Brain MRI, t2w sequence, axial 2D slice.
Patient: age 50, sex M, weight 95 kg, height 1.95 m
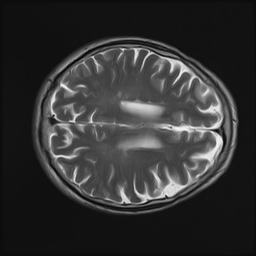